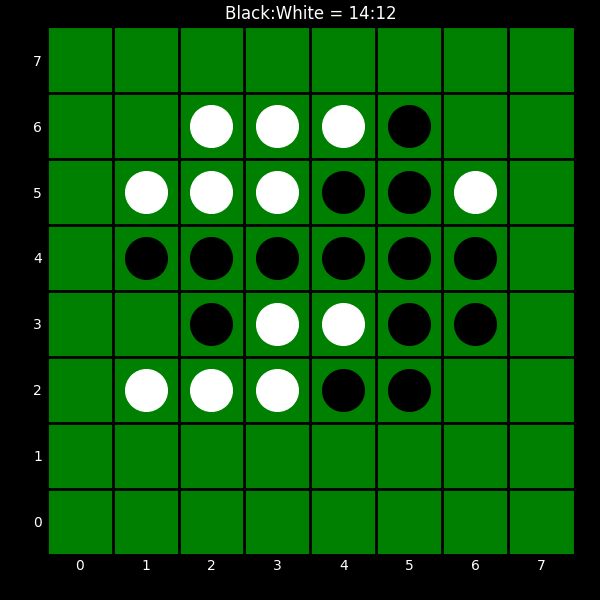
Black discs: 14
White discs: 12